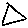
Label: triangle